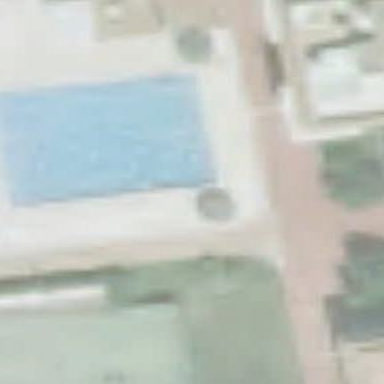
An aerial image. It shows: Swimming pool located in leisure land.